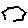
Label: hexagon